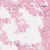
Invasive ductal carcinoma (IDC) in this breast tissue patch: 0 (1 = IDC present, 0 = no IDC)